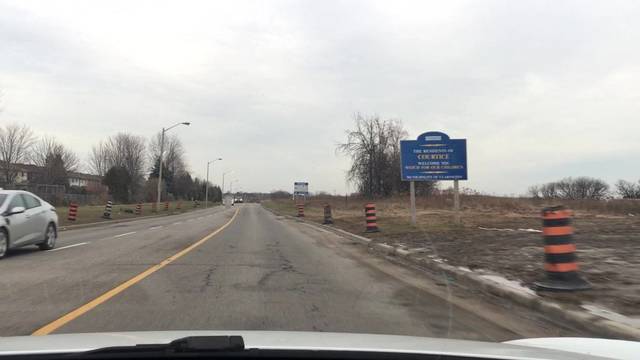
Region: Canada
Coordinates: 43.891, -78.806